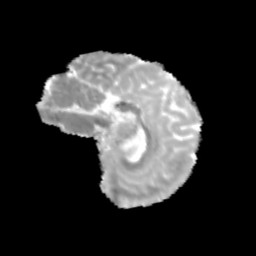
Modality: MD
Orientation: sagittal
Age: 13
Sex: female
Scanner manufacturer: siemens
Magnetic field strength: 3 T
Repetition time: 3.8 s
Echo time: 0.07 s